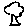
Label: tree